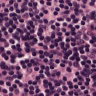
Metastatic tissue present: no